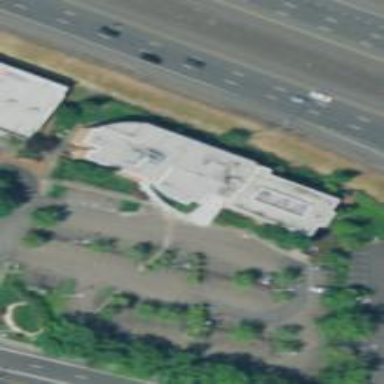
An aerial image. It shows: Clinic.